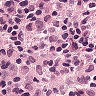
Metastatic tissue present: no